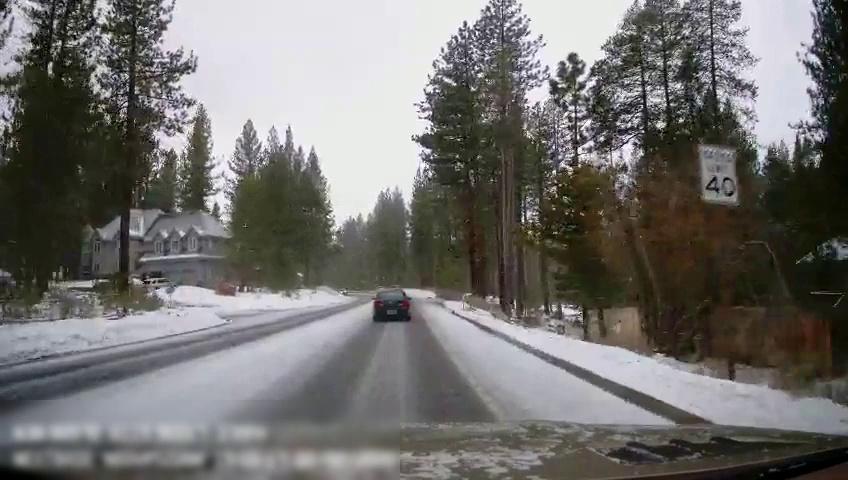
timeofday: Day
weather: Snowy
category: Drivable Space
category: Vehicles | SUV
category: Vehicles | Car
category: Vehicles | SUV
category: Lanes | Opposite Lane
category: Lanes | Current Lane
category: Traffic | Signs